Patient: sex F, age 69
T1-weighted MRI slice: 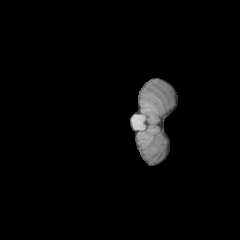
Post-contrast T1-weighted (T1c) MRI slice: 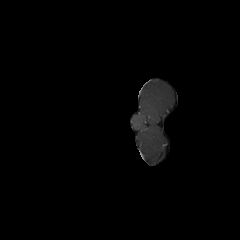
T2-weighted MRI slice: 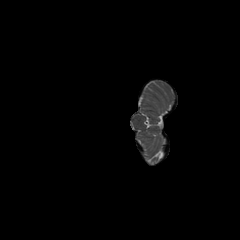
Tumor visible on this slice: no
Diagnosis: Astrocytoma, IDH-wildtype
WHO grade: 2